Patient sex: M
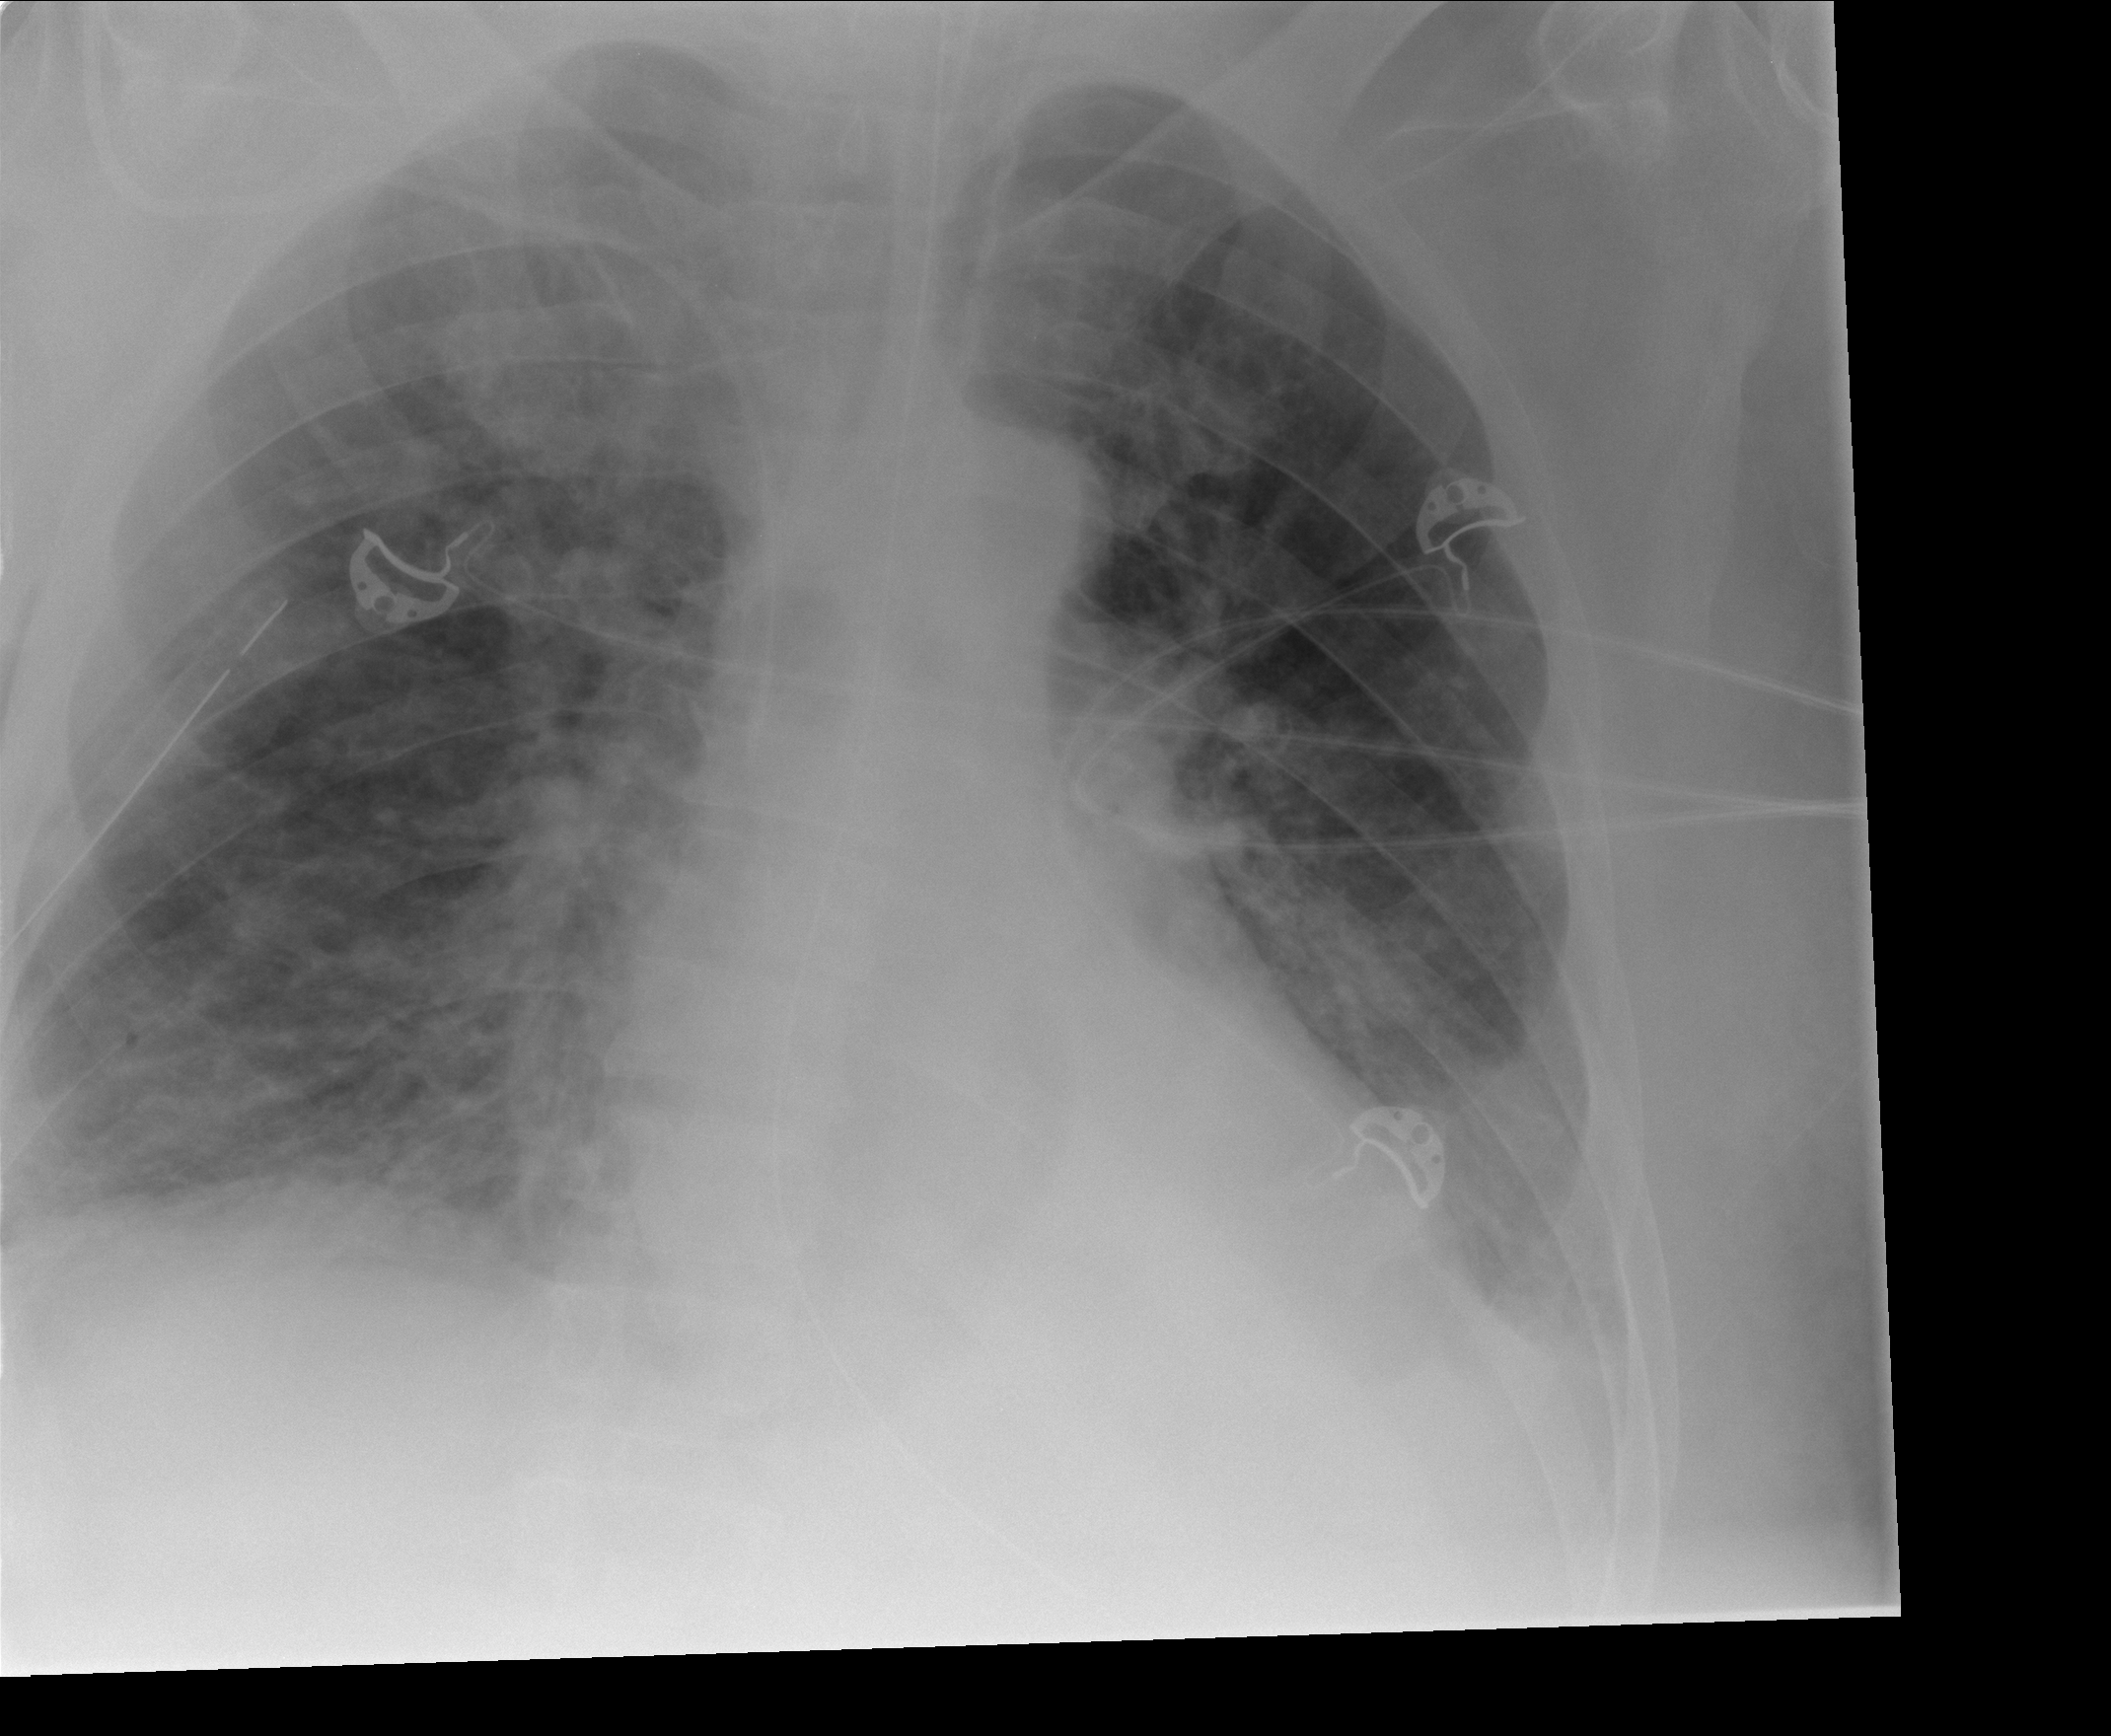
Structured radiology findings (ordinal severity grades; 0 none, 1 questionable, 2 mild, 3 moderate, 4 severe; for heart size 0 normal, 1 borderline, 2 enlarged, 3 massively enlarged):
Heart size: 0
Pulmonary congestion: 2
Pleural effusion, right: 2
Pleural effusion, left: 2
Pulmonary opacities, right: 2
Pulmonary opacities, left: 2
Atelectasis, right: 2
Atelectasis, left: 2